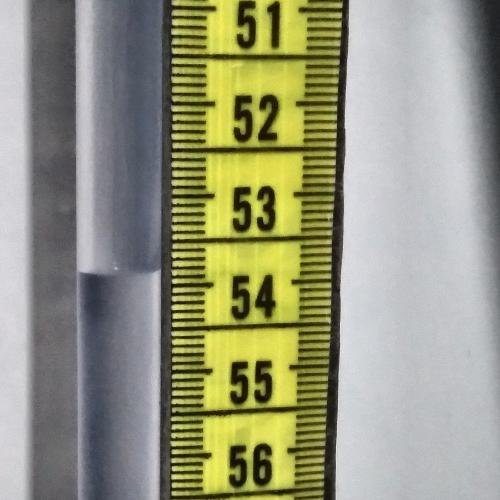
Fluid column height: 53.8 cm